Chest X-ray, AP view. Patient: 31 years old, sex F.
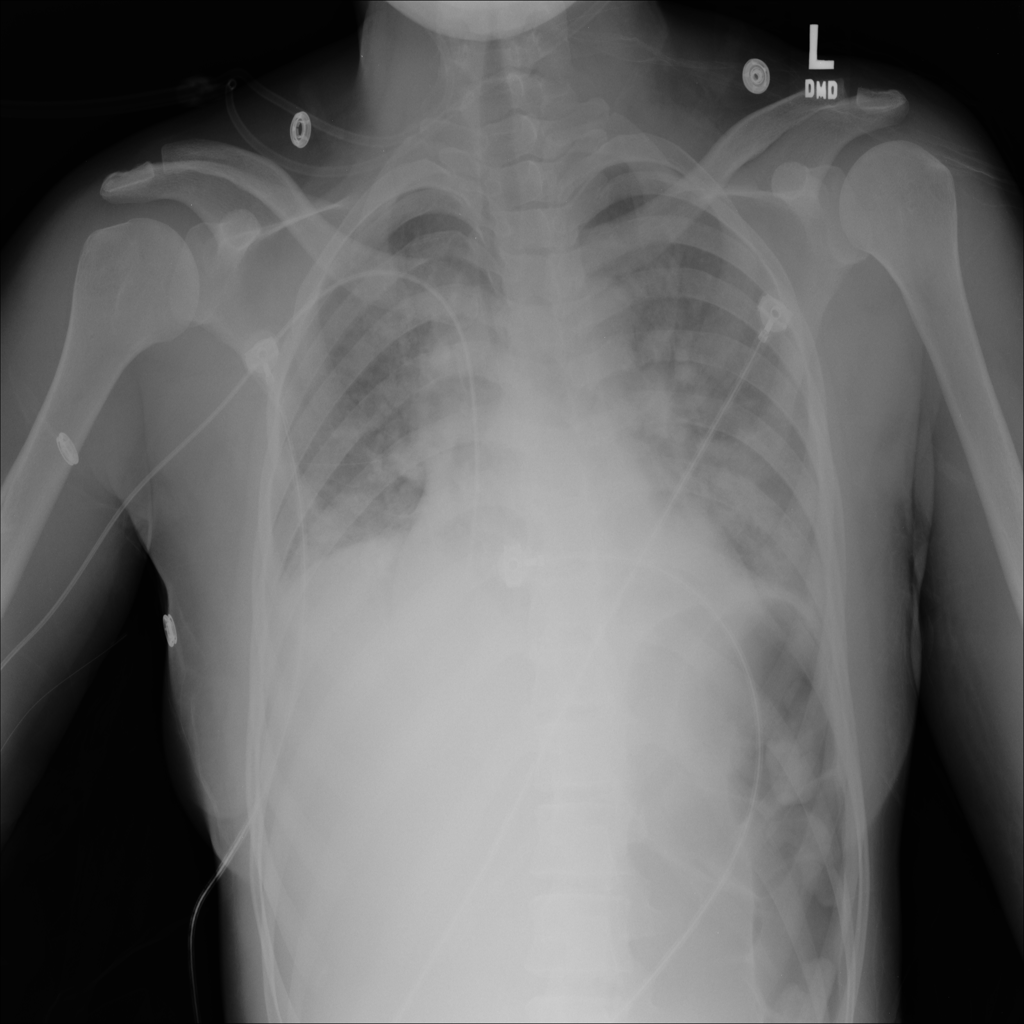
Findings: Consolidation, Infiltration